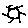
Label: sun